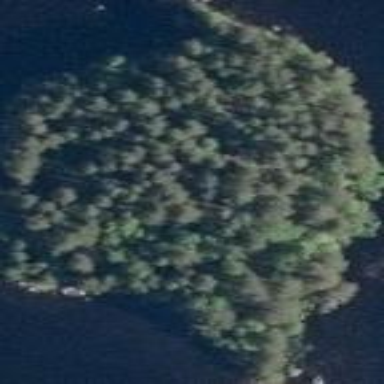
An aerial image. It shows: Island covered with woodland.